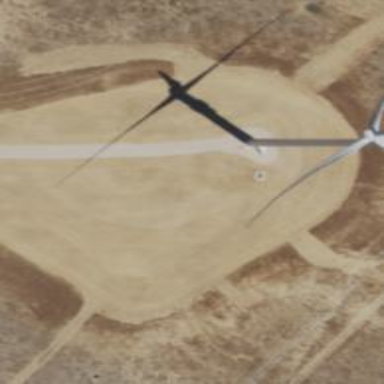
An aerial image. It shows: Wind turbine generator made by Vestas. The generator utilizes wind as its power source and belongs to the horizontal axis type.